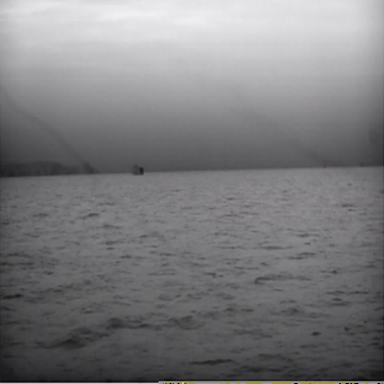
There is a liner in the infrared image.